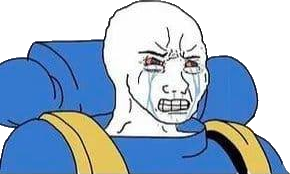
Label: 5_Crying_Wojak